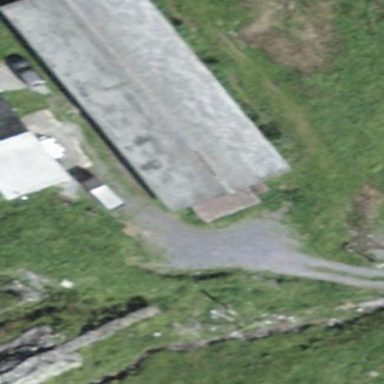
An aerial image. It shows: Stable.